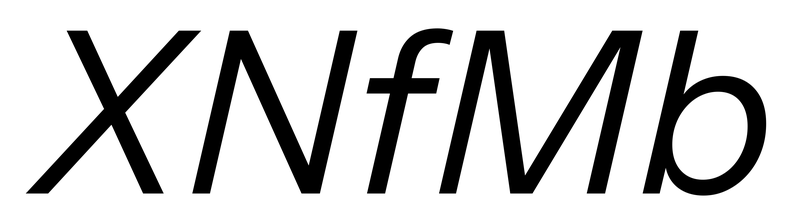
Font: InstrumentSans-Italic_Italic